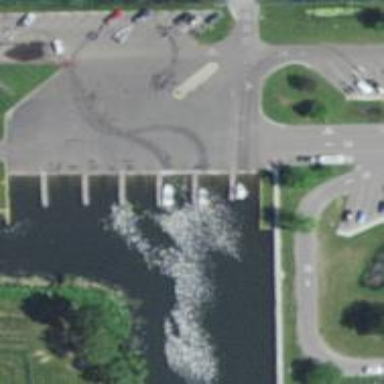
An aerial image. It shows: Slipway on leisure land.